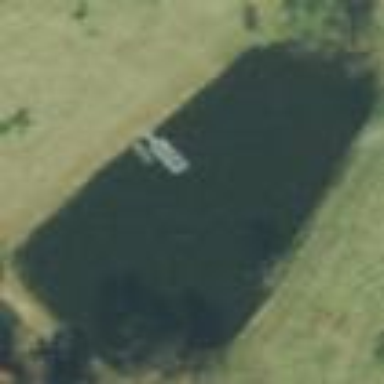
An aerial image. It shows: Pond surrounded by natural water.